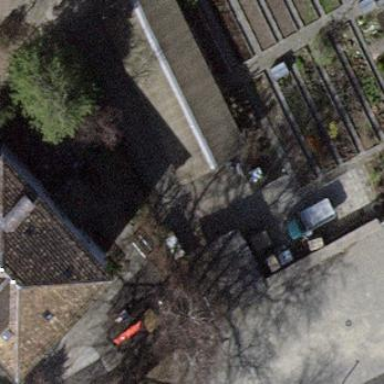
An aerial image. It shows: Building with hipped roof shape.